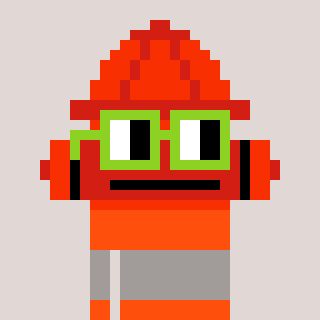
a pixel art character with square light green glasses, a fire hydrant-shaped head and a orange-colored body on a warm background